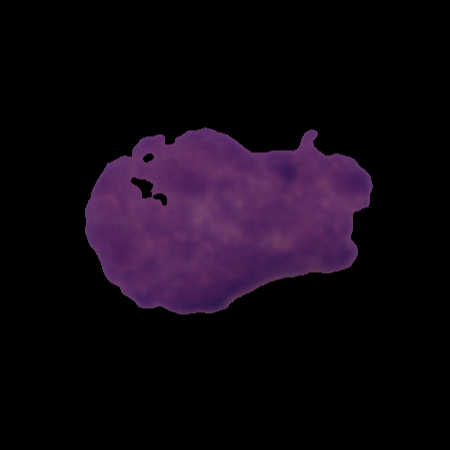
Label: cancer